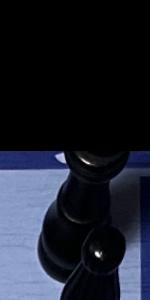
Label: King_Black